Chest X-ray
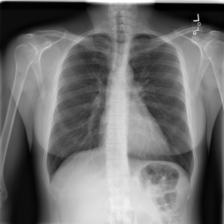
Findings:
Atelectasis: negative
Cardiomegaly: negative
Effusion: negative
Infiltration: negative
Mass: negative
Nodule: negative
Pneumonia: negative
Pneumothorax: negative
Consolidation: negative
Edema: negative
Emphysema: negative
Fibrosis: negative
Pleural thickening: negative
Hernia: negative